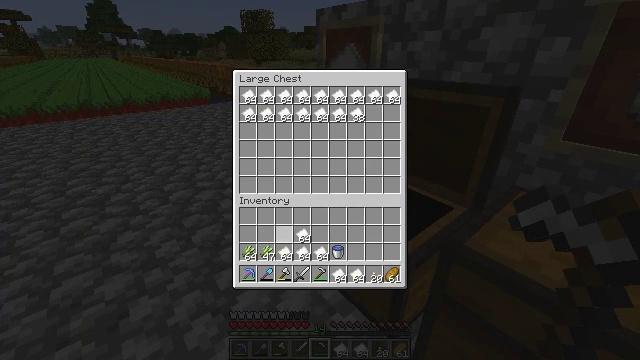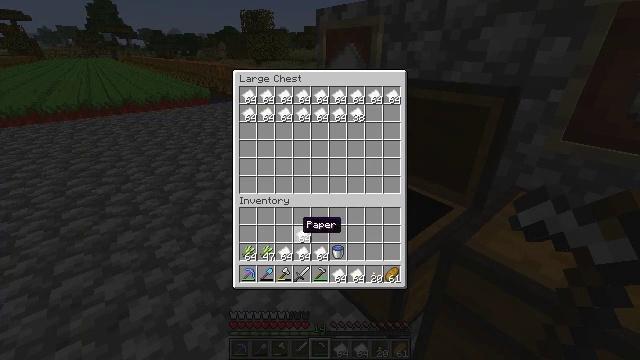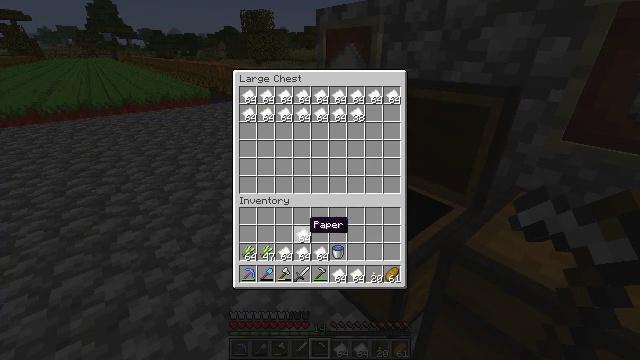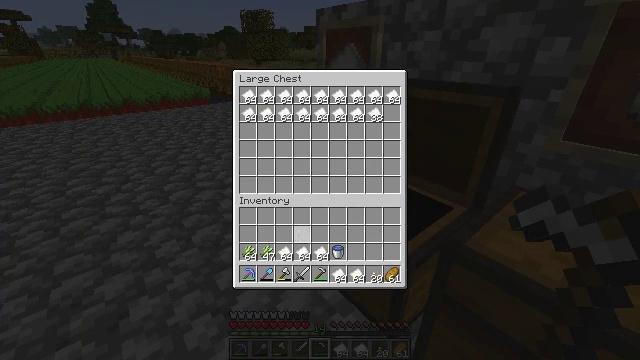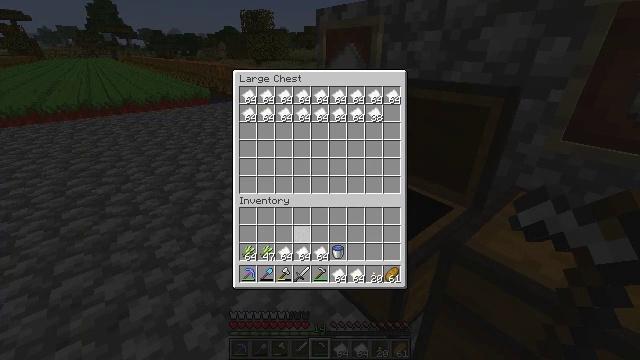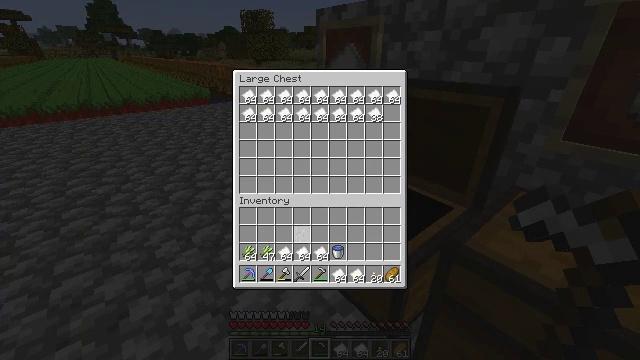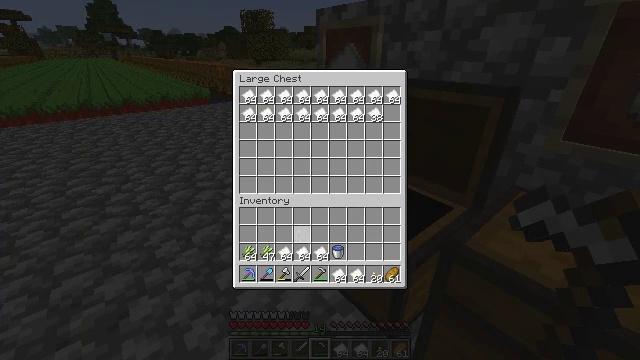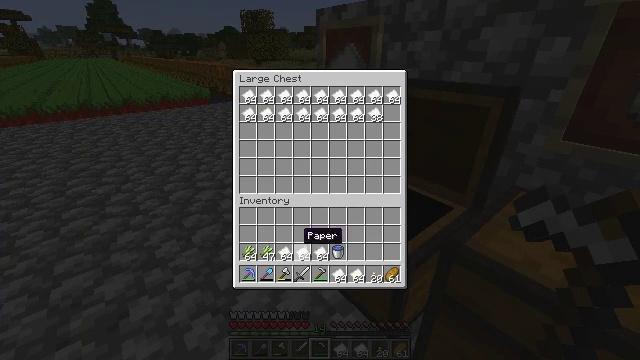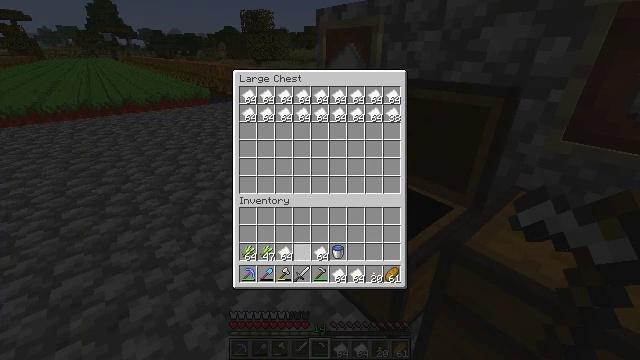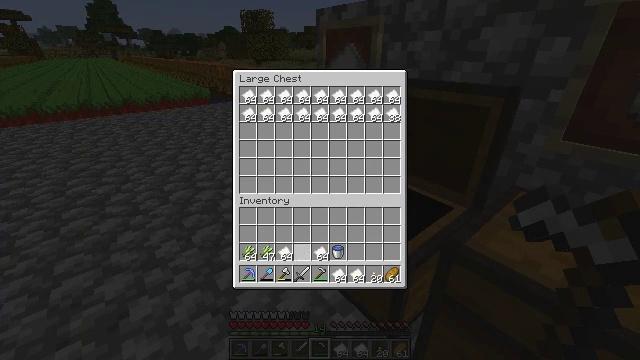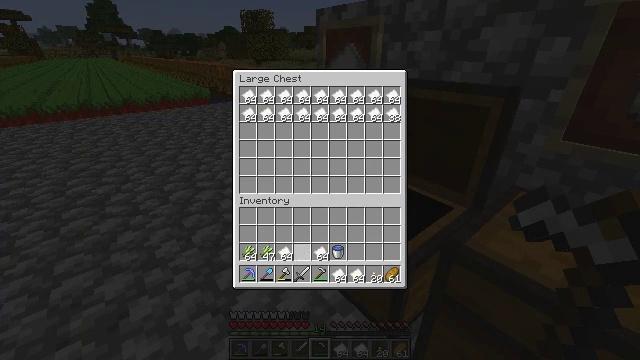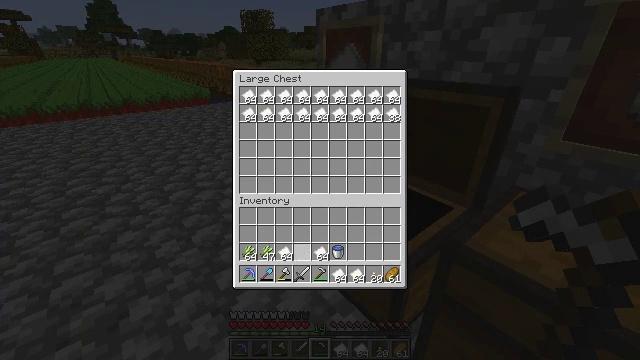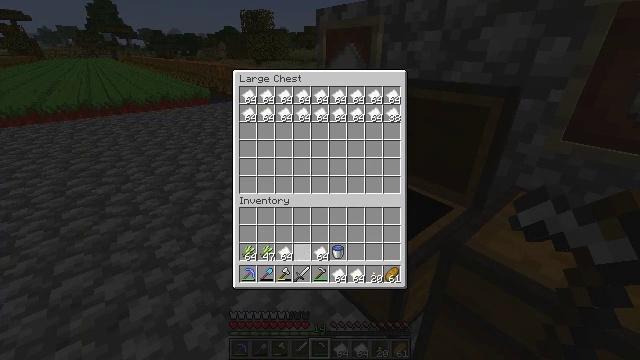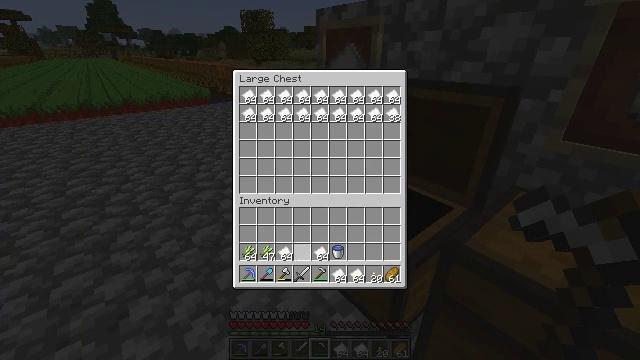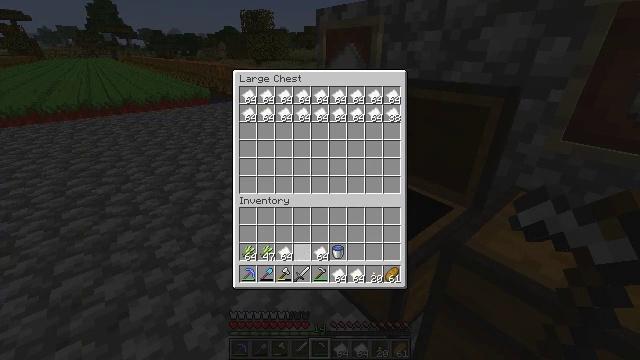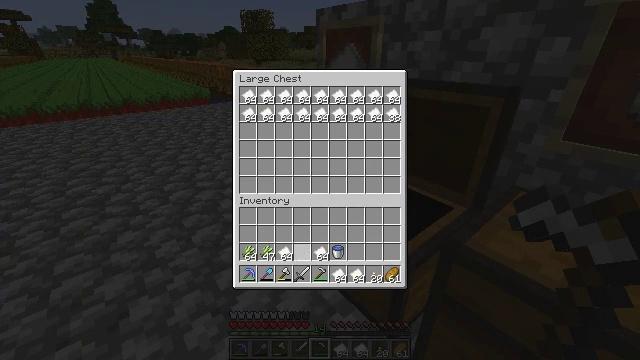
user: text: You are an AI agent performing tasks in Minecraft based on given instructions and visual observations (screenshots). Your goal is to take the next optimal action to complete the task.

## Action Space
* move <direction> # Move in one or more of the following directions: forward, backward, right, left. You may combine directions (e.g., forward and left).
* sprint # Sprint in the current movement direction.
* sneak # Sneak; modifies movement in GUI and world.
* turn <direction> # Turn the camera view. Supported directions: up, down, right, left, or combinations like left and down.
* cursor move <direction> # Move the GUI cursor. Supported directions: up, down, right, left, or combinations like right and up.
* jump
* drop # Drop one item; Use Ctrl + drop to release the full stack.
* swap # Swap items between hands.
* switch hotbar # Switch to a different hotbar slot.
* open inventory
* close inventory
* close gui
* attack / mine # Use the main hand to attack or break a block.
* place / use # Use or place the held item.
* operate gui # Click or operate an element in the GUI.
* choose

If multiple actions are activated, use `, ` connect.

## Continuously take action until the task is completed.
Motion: motion action
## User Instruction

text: Mine the sugar cane near rivers.
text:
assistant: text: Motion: sneak, cursor move right
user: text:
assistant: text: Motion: sneak
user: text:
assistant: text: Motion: sneak, choose
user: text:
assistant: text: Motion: sneak, choose
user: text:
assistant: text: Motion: sneak, choose
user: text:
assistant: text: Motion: sneak
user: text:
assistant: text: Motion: sneak
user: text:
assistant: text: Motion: sneak, choose
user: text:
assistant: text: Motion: sneak, choose
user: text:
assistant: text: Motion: sneak, choose
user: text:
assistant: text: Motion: sneak
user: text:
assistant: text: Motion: sneak
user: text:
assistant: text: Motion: sneak, choose
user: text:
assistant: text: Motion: sneak, choose
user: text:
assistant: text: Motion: sneak
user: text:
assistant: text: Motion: sneak
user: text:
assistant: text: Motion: sneak, choose
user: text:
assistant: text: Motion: sneak, choose
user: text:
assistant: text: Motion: sneak
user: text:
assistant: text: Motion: sneak
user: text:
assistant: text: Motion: sneak, choose
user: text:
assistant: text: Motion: sneak, choose
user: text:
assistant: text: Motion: sneak
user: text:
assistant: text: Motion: sneak, cursor move left
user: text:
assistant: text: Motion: sneak, cursor move left
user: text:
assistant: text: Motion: sneak, cursor move left
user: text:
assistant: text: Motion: sneak
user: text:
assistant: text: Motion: sneak, choose
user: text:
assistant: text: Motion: sneak, choose
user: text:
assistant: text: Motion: sneak, choose